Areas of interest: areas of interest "Weihai City Gushan Hospital"
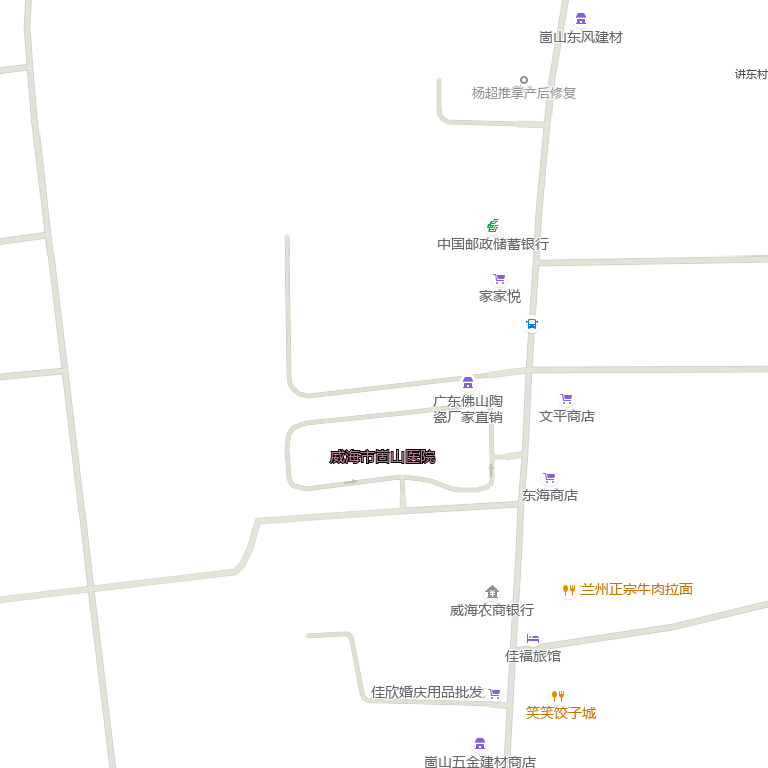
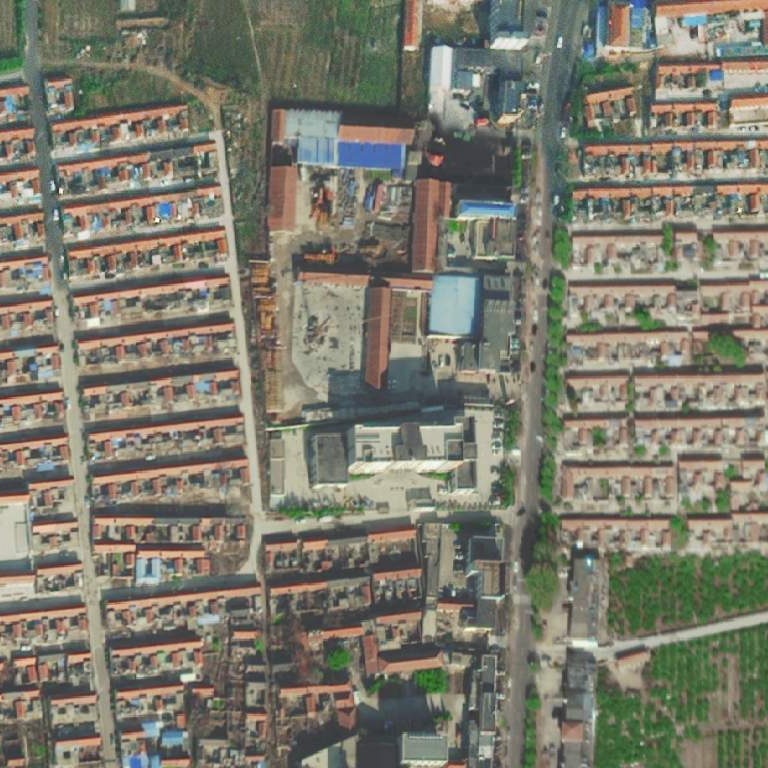